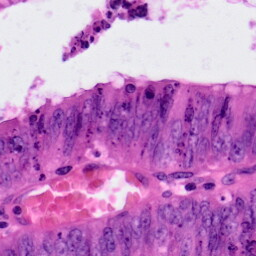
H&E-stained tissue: Colon